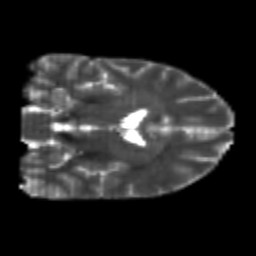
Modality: T2w
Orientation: coronal
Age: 26
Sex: male
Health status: healthy
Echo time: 0.074 s